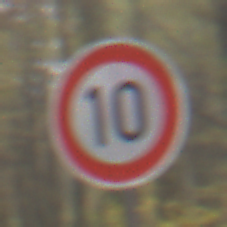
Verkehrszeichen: Geschwindigkeit10
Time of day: MorningAfternoon
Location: Outdoor (Nature)
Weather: Overcast
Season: Autumn
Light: Natural